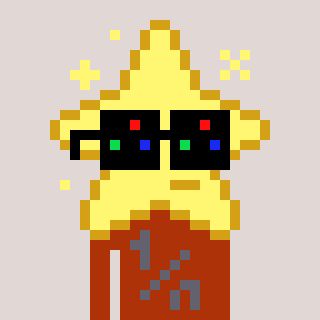
a pixel art character with square black sunglasses, a star-shaped head and a hotbrown-colored body on a warm background